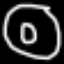
Label: donut